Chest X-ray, PA view. Patient: 31 years old, sex F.
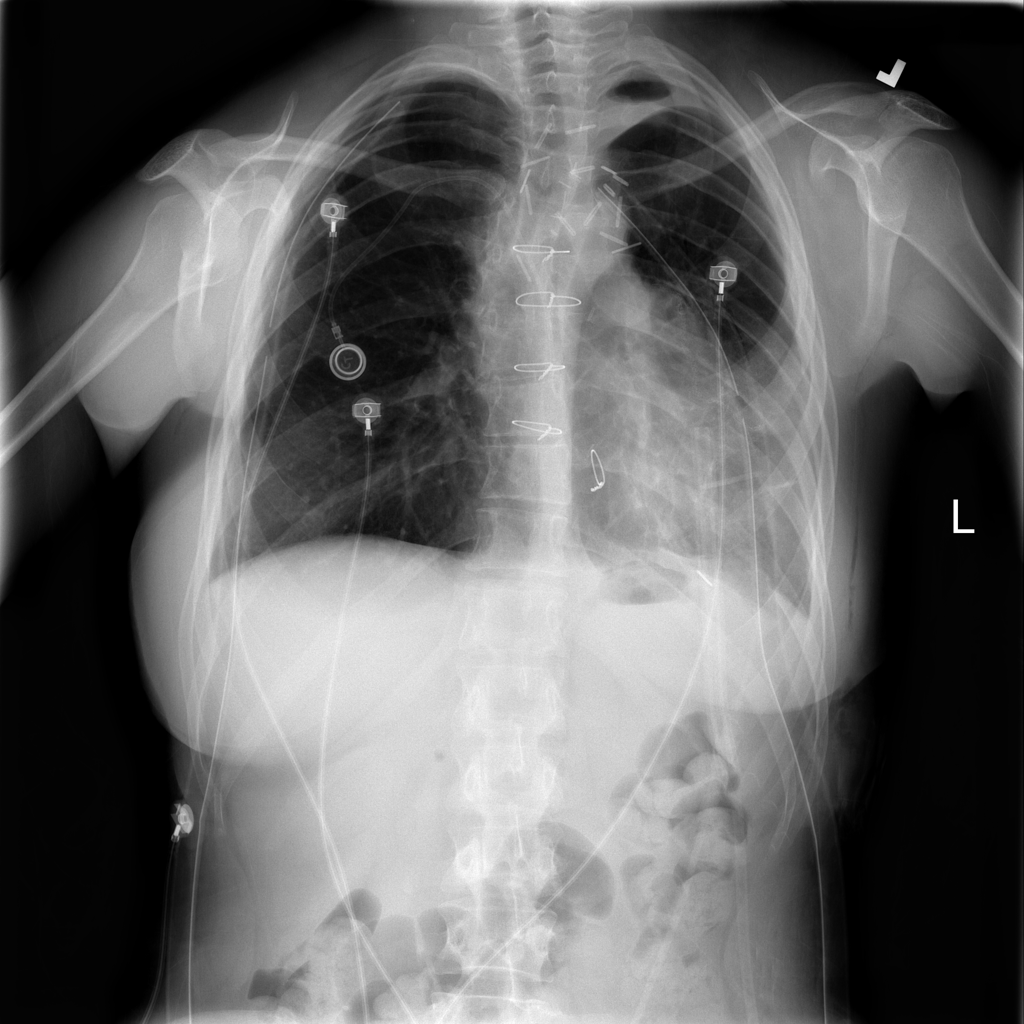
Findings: No Finding